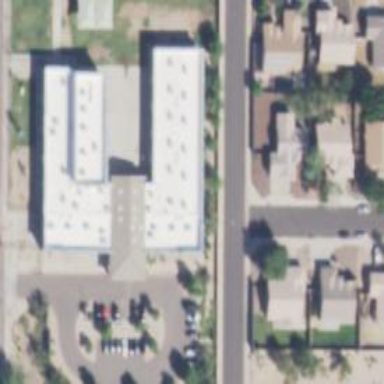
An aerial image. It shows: School building.